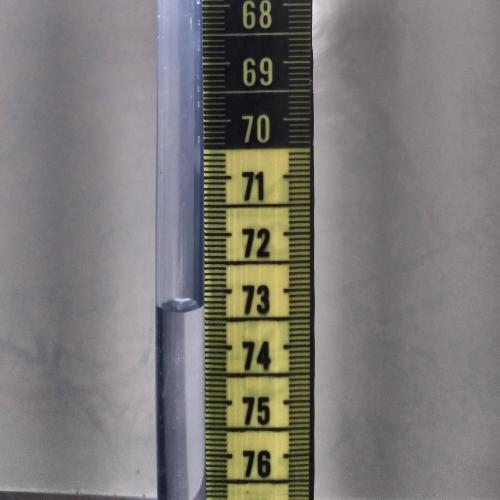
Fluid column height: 73.3 cm